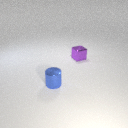
small blue metal cylinder to the left of small purple metal cube